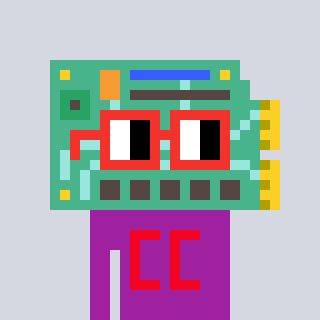
a pixel art character with square red glasses, a chipboard-shaped head and a magenta-colored body on a cool background